Interaction volume radius: 5 \u00c5
Interaction volume height: 15 \u00c5
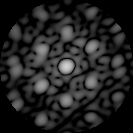
Disorder parameter: 0.4601